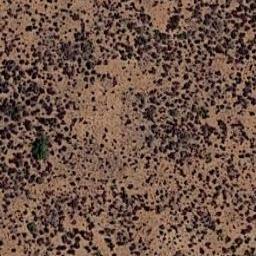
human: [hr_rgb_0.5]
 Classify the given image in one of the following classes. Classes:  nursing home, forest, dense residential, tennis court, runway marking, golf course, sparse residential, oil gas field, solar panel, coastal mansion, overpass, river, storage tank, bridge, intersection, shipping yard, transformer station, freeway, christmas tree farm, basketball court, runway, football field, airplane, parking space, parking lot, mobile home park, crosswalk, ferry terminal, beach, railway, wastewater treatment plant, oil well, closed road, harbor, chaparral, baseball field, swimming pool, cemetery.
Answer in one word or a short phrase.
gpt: chaparral